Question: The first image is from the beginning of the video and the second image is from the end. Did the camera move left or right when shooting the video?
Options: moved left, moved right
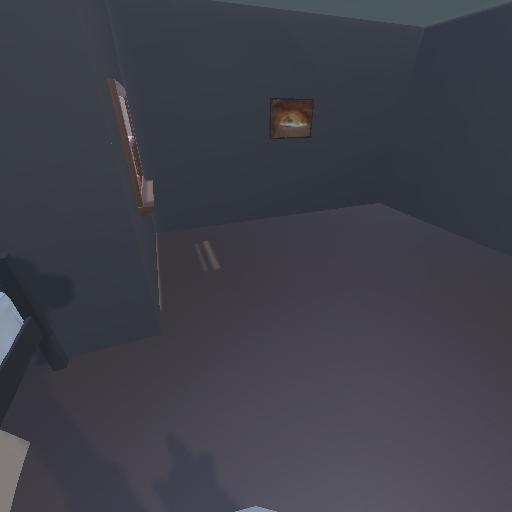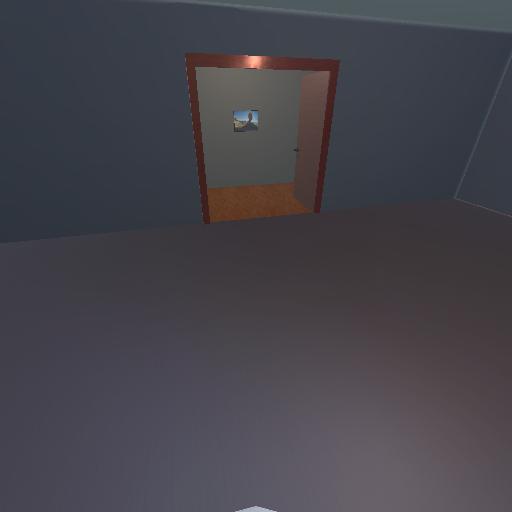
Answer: moved left